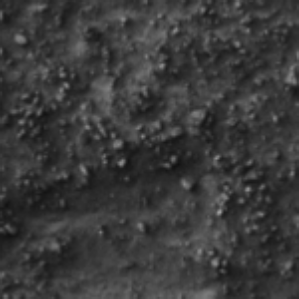
Label: frost